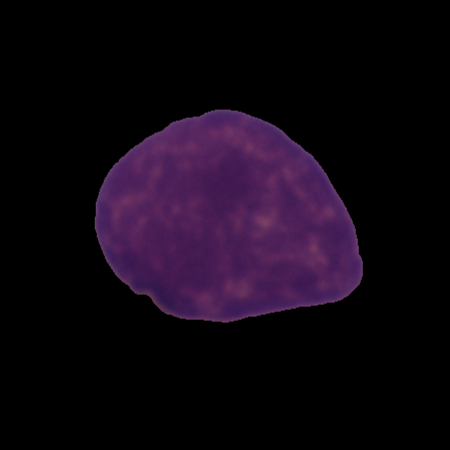
Label: cancer